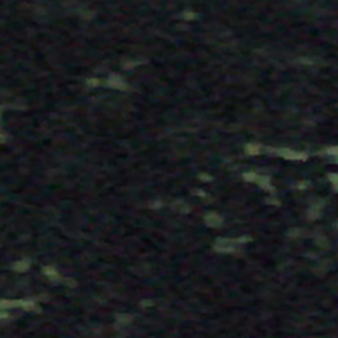
Label: other